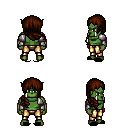
a pixel art fantasy rpg character, male body template, orc, green skin, steel arm armor, gold greaves, brown right-swept hairstyle, black slippers, four views (front, back, left, right), 2x2 character sprite sheet, small pixel art, hard edges, no anti-aliasing